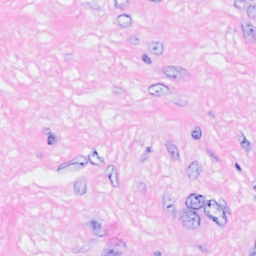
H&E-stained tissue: Breast